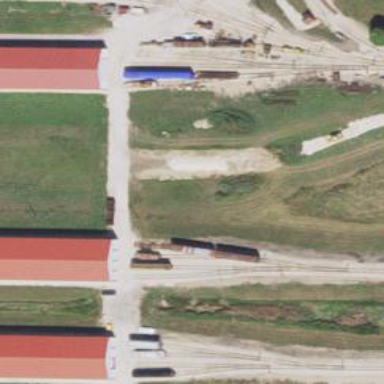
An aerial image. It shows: Preserved rail yard with railway tracks.